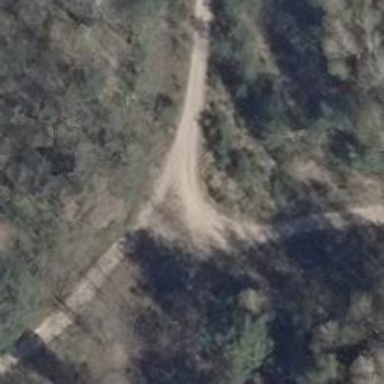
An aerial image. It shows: Sandy path.